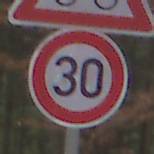
Verkehrszeichen: Geschwindigkeit30
Zusatzzeichen oben: RadverkehrRechts
Umgebung: Outdoor, Nature
Tageszeit: Midday
Wetter: Overcast
Licht: Natural
Jahreszeit: NotSpecified
Kontrast: LowContrast